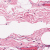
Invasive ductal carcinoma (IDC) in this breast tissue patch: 0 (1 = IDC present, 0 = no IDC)